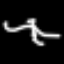
Label: squiggle